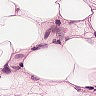
Metastatic tissue present: no